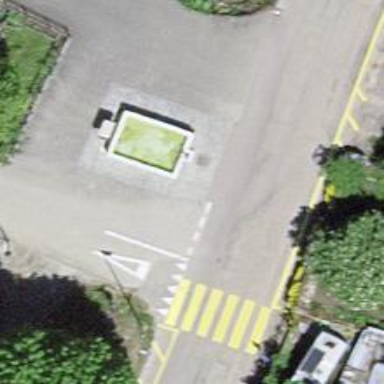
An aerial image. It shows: Fountain.